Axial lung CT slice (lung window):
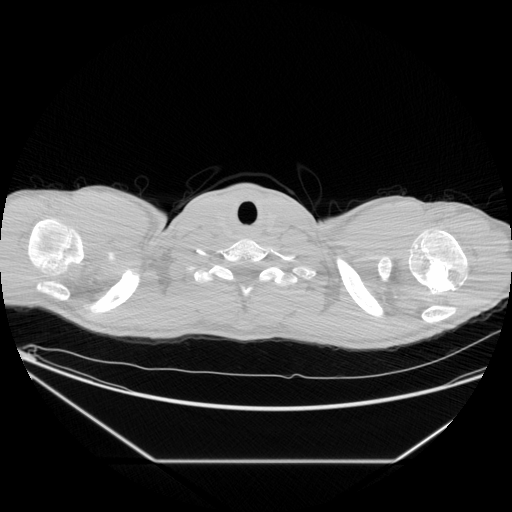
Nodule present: no